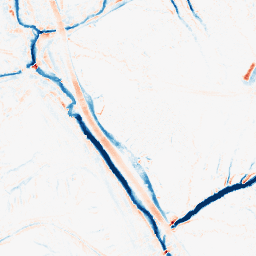
Category: morphological
Decomposition family: morphological
Decomposition parameters: operation: average
size: 5
Upsampling method: bspline
Upsampling parameters: scale: 8
Upsampling scale: 8